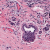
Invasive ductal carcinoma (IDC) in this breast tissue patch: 0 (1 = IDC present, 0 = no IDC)